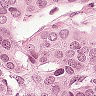
Metastatic tissue present: yes